Question: I have a query that returns a dynamic number of columns. I need to dynamically add the same amount of custom columns. I have successfully gotten this far. I'm stuck creating the formulas for the custom columns. This is what I have so far. (This is not the actual query, this is simplified)

Here is the Code:
'''
Test = List.Accumulate(MyList, Source,
(state, current) => Table.AddColumn(
state, "A Temp" & Number.ToText(current), each [A1])
)
'''
For now, I just added [A1] as a place holder for the formula. I need the formula to accumulate as follows:
'''
A Temp1 = [A1] / [TOTAL]
A Temp2 = [A2] / [TOTAL]
A Temp3 = [A3] / [TOTAL]
'''
Above is not actual code. Just what I need the formulas to do for each custom column.
Is this possible? I have tried everything I could think of. I'm using power query in excel BTW.
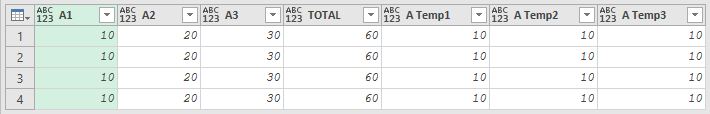
Answer: This isn't exactly what you asked for, but I think it will help.
'''
Test = List.Accumulate(
List.Select(Table.ColumnNames(Source), each _ <> "TOTAL"),
Source,
(state, current) => Table.AddColumn(state,
"Temp " & current,
each Record.Field(_, current) / [TOTAL]))
'''
It's not exactly what you asked for as it gives column names like 'Temp A1' instead of 'A Temp1'.